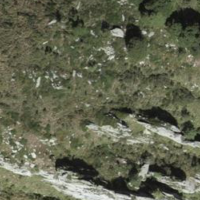
EUNIS habitat code: 23
Species observed at this site:
Erynnis tages